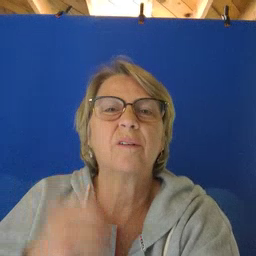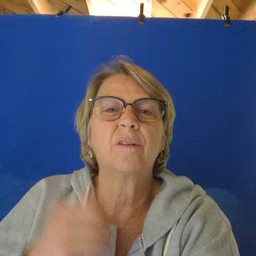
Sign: hair